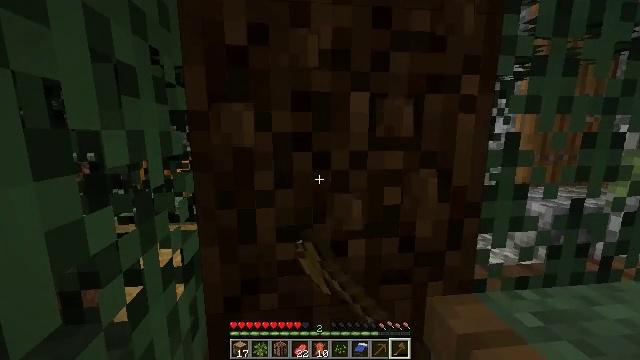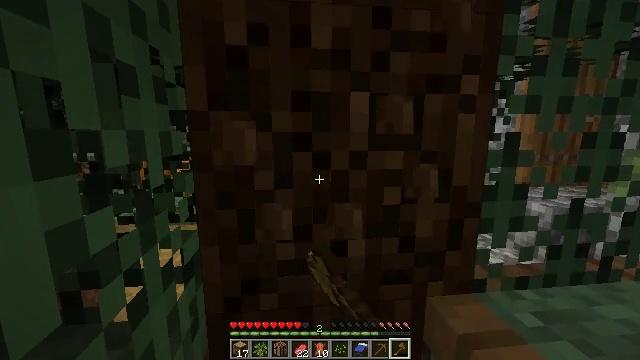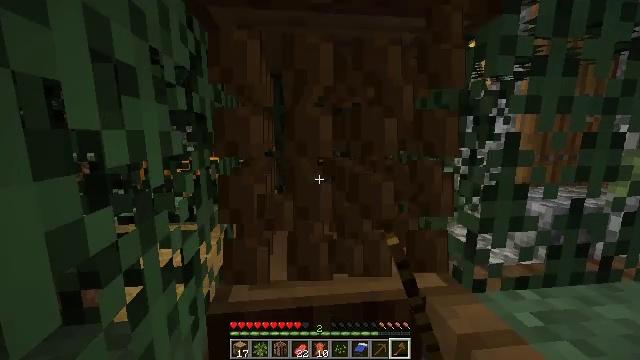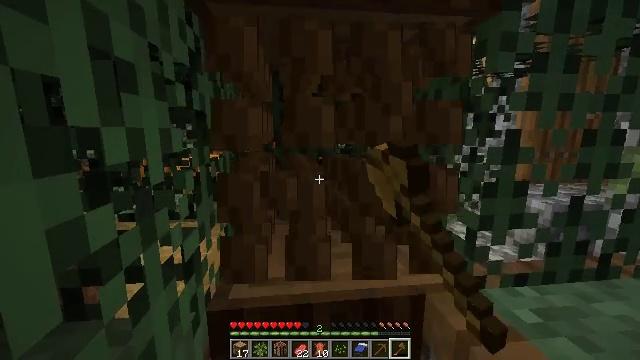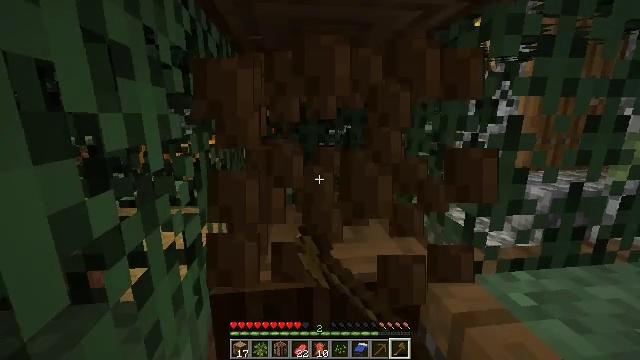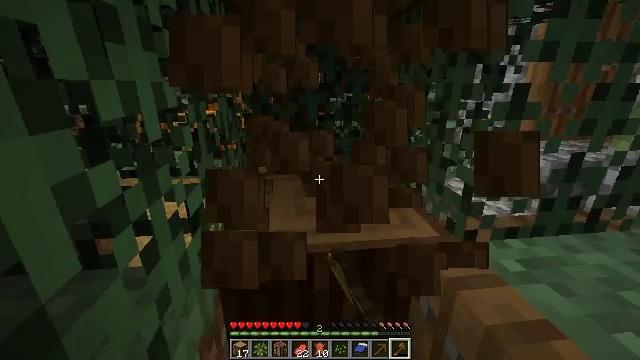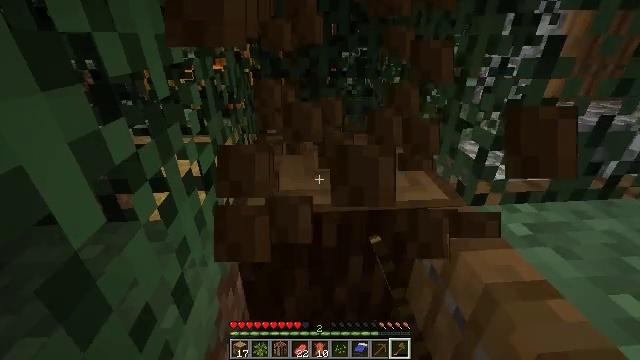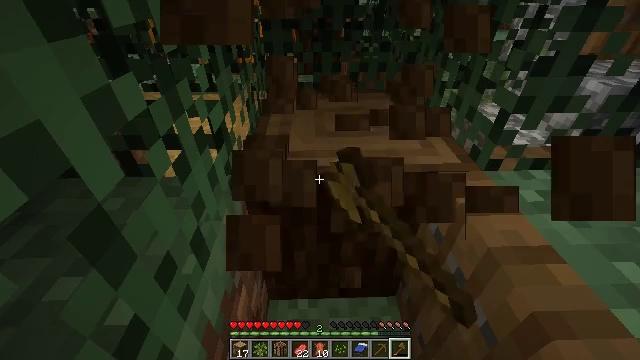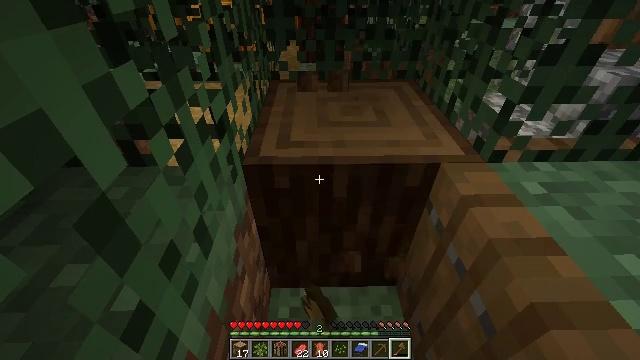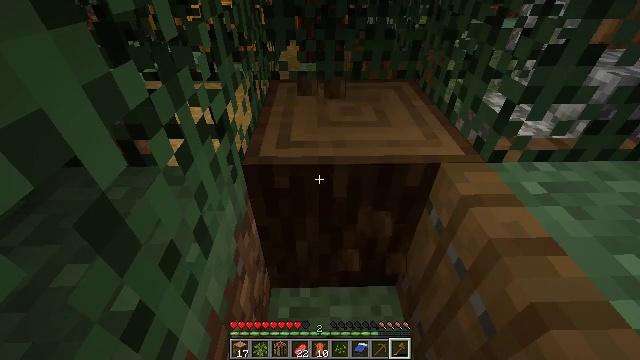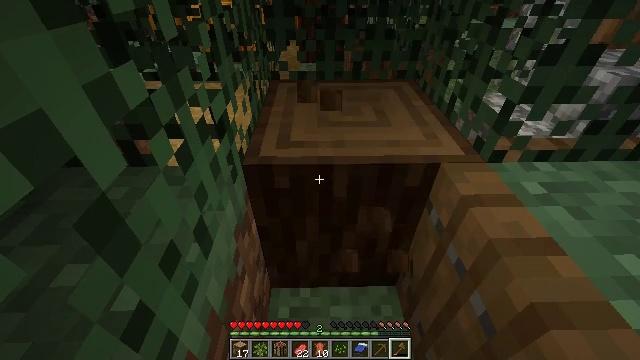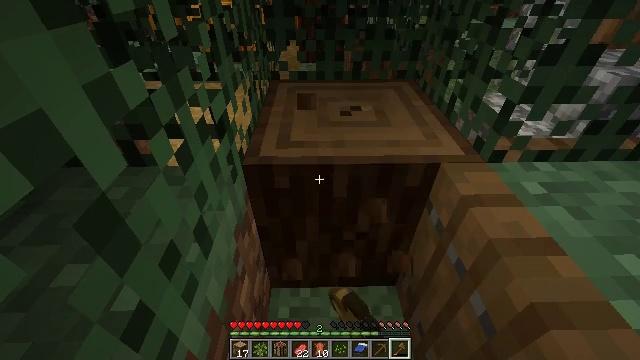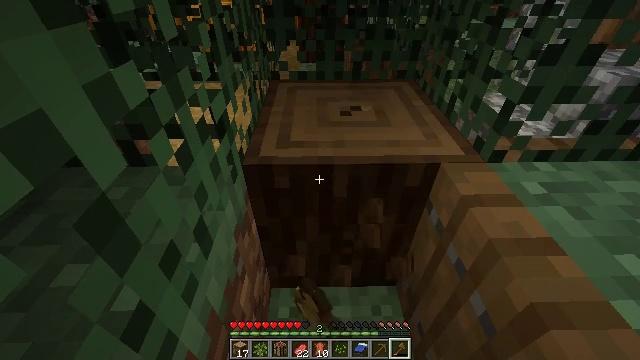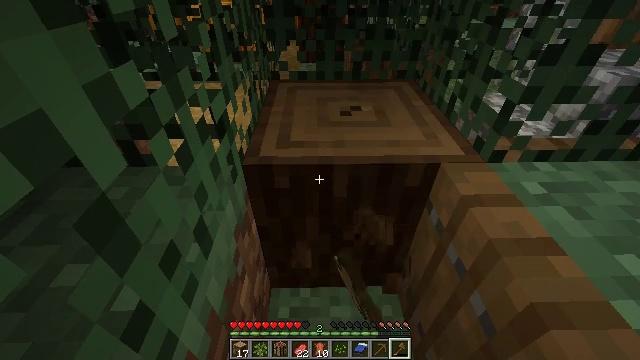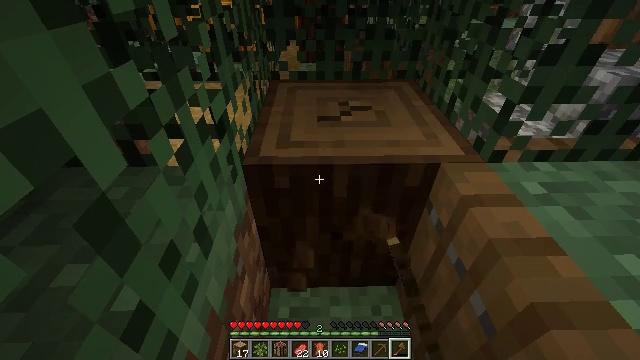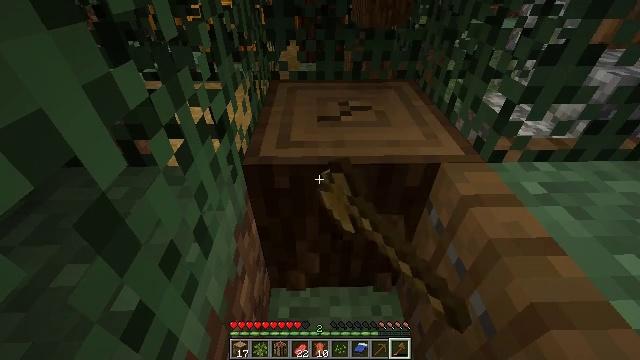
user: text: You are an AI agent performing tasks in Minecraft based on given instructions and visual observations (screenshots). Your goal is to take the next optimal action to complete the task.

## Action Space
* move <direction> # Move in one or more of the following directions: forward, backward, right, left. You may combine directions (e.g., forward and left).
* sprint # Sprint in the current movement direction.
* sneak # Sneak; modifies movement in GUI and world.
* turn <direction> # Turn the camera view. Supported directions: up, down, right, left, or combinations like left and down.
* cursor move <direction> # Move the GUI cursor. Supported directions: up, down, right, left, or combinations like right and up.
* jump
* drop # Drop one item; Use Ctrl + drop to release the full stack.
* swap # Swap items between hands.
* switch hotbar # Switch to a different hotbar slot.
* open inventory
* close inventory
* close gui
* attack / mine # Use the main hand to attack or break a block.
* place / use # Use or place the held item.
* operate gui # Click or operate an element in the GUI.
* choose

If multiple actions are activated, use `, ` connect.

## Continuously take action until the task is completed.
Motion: motion action
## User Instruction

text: Collect spruce log for building materials.
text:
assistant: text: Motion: attack / mine
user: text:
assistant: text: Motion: attack / mine
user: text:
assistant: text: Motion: attack / mine
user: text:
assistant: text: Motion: turn down, attack / mine
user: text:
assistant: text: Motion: turn down, attack / mine
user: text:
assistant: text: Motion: turn left and down, attack / mine
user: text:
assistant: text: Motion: turn left and down, attack / mine
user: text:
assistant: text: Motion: turn down, attack / mine
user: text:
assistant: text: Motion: attack / mine
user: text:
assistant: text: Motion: attack / mine
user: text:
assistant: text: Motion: attack / mine
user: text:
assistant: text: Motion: attack / mine
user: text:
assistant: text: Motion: attack / mine
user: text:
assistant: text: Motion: attack / mine
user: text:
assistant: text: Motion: attack / mine
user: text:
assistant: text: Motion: attack / mine
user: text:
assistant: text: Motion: attack / mine
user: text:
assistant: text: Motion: attack / mine
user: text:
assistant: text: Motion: attack / mine
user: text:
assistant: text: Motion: attack / mine
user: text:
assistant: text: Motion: attack / mine
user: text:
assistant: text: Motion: attack / mine
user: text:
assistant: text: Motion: attack / mine
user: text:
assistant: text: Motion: attack / mine
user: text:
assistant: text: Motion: attack / mine
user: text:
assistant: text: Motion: attack / mine
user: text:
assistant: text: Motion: attack / mine
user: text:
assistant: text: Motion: attack / mine
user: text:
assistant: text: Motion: attack / mine
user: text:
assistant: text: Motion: attack / mine